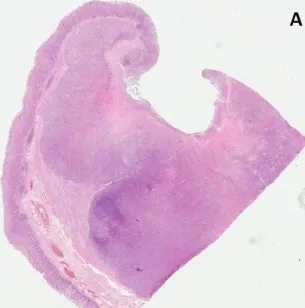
Histopathological analysis of gastric lesion:. Mucous ulceration by expansive growth of the gastric wall neoplasm (H&E 20x).
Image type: pathology (h&e)